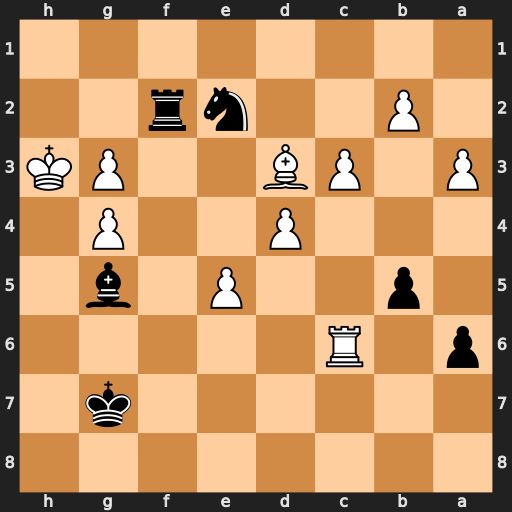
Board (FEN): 8/6k1/p1R5/1p2P1b1/3P2P1/P1PB2PK/1P2nr2/8
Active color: b
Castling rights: -
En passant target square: -
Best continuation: Ng1#